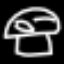
Label: mushroom